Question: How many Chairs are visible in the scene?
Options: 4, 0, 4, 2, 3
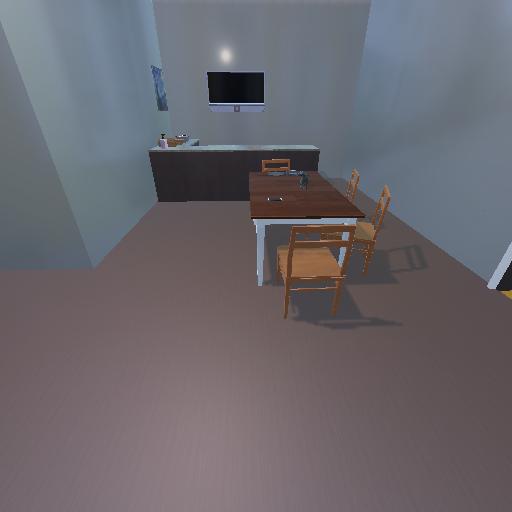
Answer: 4